Question: so I'm making an app with fragments and I want a sound on button click. Everything works except when I click on the button the app stop working. I put an onclick method named on the button. I think the problem might be there in .java file:  I dont know what to do I'm total beginner. Have a nice day!
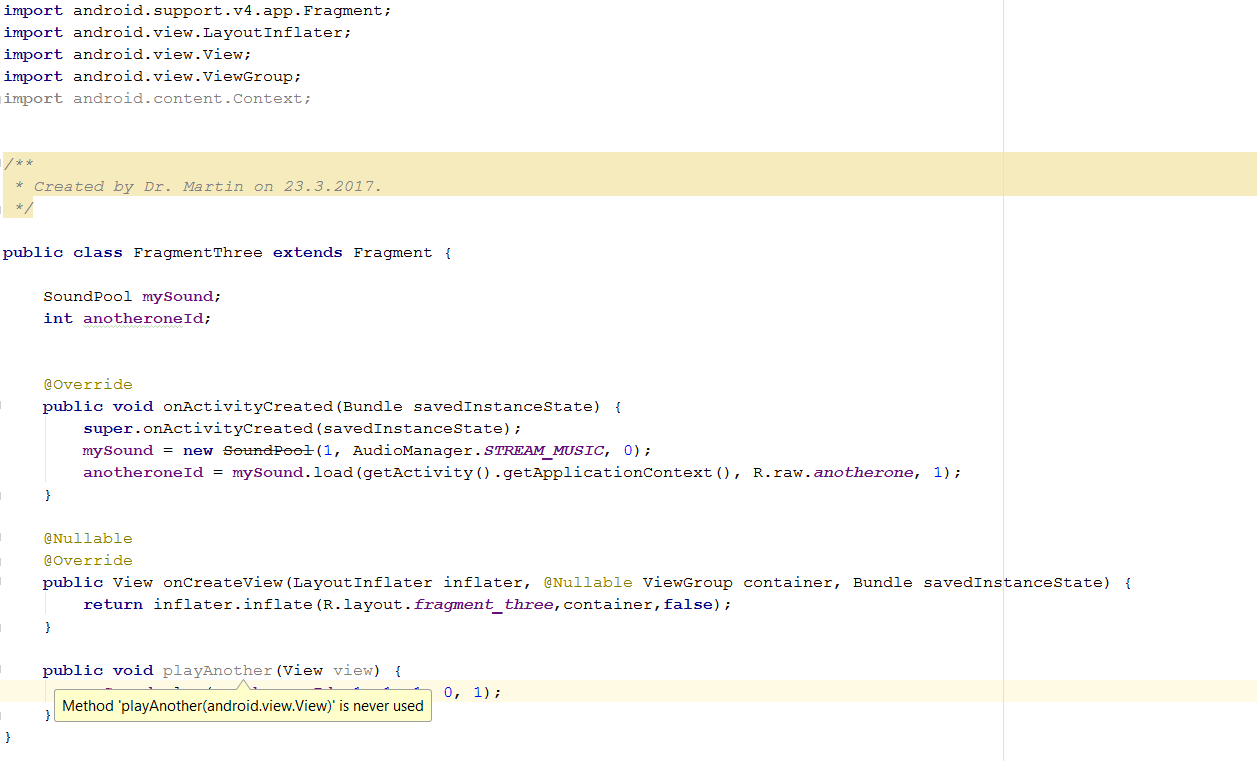
Answer: The method 'playAnother(View view)' must be in your Activity, not in fragment.
OR
If you want to handle the button click in your fragment you can give your button an id:
'''
<Button
android:id="@+id/button"
.
.
'''
And then in your 's 'onCreateView()'
'''
public View onCreateView(...) {
// First we save the reference to the views of your fragment
View view = inflater.inflate(R.layout.fragment_three, container, false);
// Then we need to find the button-view
Button button = (Button) view.findViewById(R.id.button);
// And finally we can register OnClickListener for the button
button.setOnClickListener(new View.OnClickListener() {
@Override
public void onClick(View v) {
// Handle your button click here
}
});
return view;
}
'''